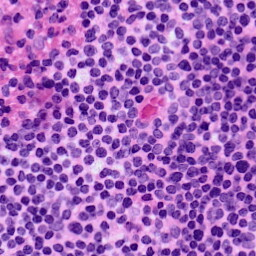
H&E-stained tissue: LymphNode